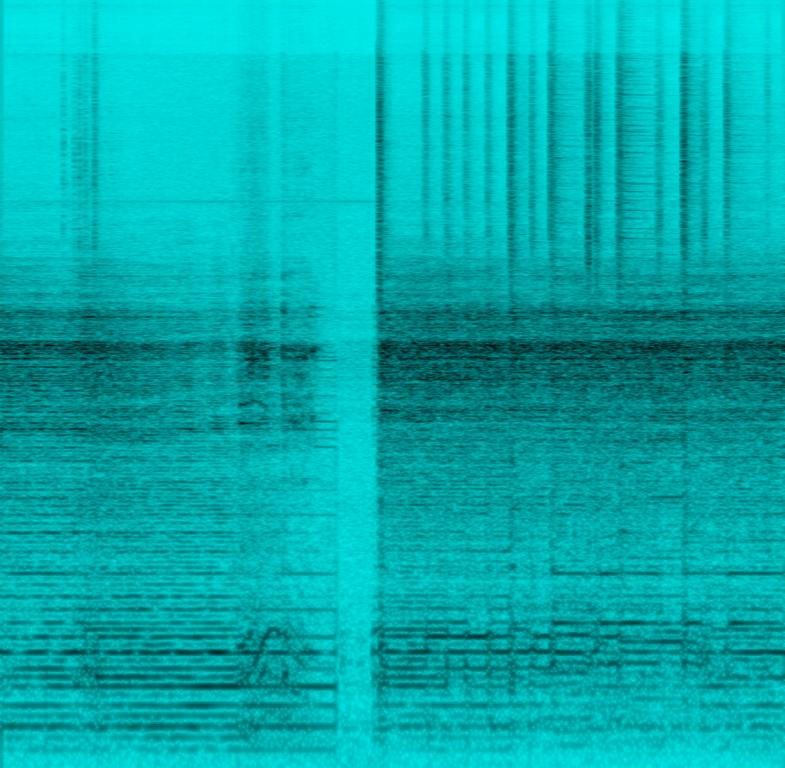
Someone is strumming chords on an e-guitar. The sound is distorted and you can also hear the clean sound of the guitar in the background. This song may be playing guitar at home.